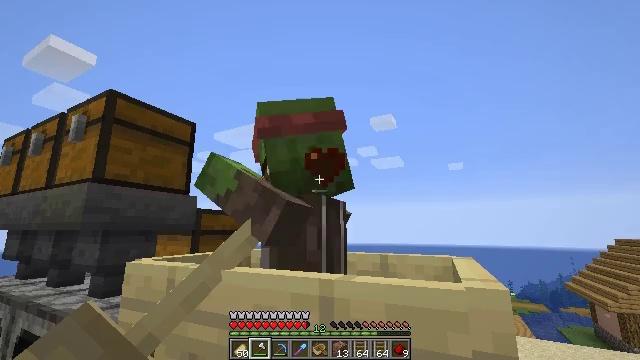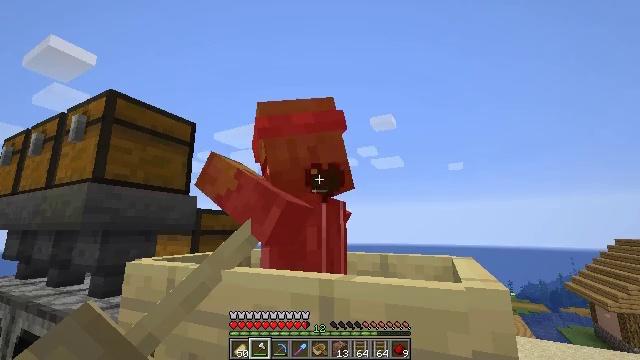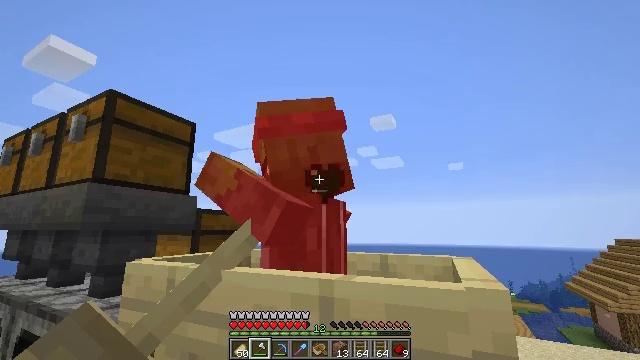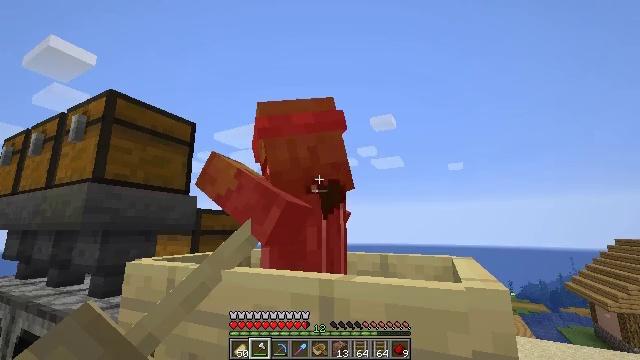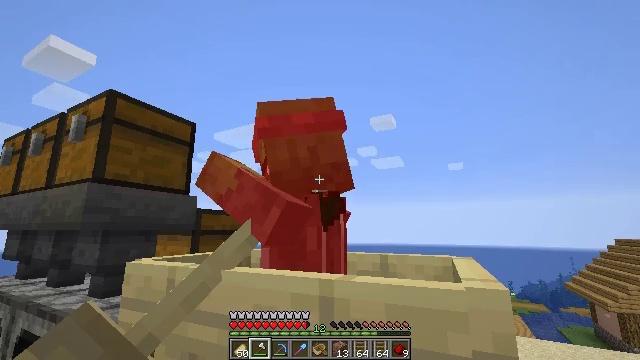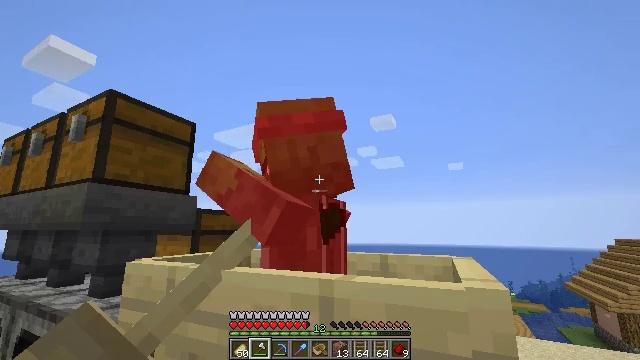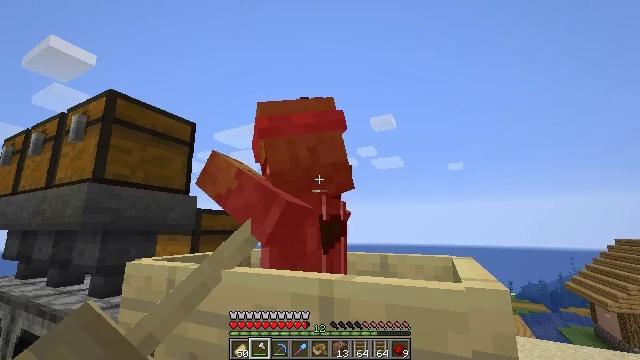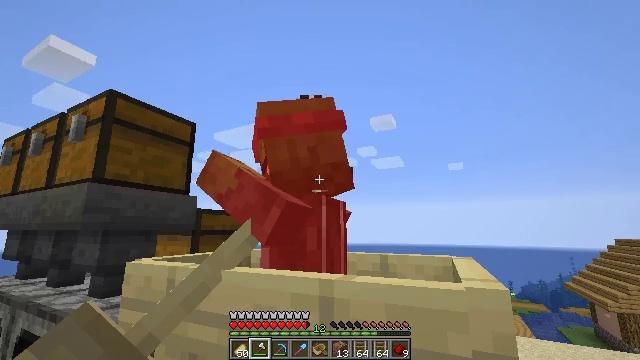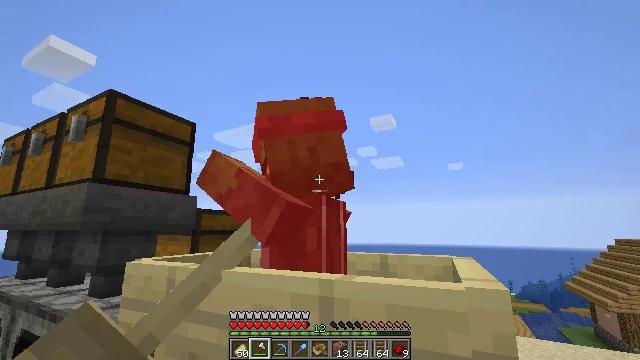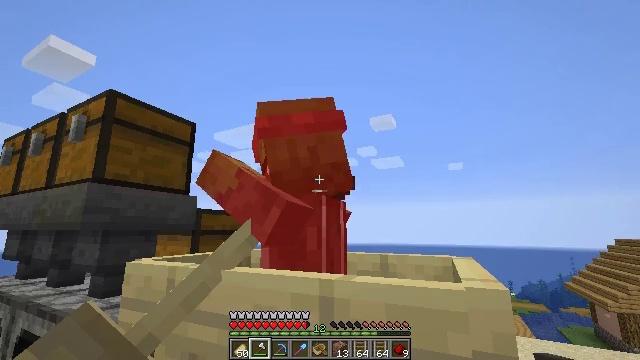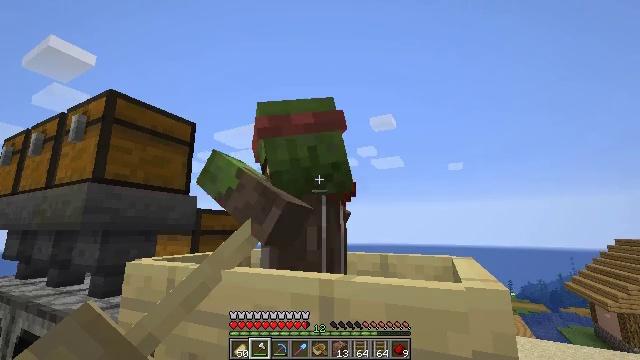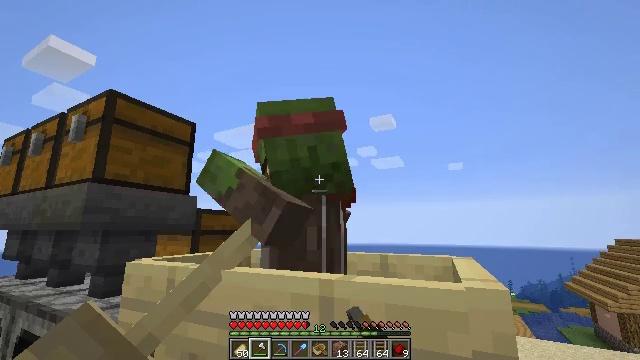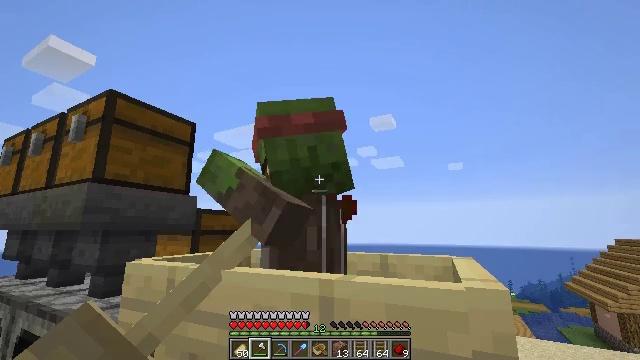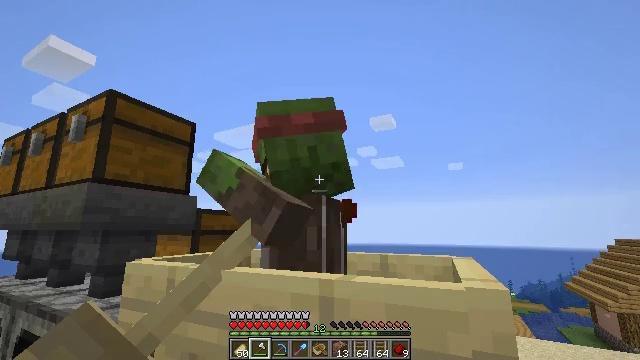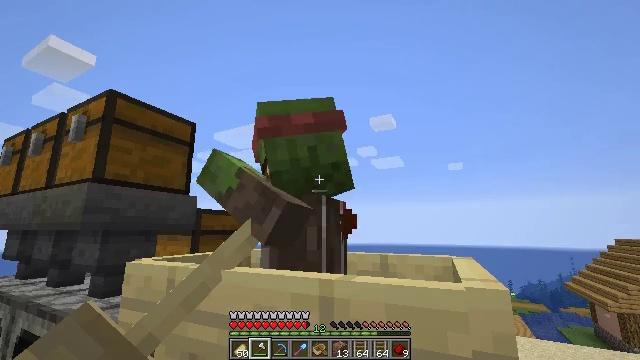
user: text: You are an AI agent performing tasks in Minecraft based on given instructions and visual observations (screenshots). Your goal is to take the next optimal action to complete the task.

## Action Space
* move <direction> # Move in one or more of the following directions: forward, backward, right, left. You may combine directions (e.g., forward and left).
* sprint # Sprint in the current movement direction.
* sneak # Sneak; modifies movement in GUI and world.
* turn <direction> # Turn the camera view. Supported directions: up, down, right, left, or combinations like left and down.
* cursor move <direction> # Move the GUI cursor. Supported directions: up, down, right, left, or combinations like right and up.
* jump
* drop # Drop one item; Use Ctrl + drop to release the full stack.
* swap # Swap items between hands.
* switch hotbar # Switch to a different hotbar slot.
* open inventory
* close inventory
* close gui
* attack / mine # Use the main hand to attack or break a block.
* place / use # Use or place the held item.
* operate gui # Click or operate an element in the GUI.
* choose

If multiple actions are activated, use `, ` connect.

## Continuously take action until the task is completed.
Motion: motion action
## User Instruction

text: Combat the zombie villager.
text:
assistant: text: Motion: no_op
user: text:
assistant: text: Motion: no_op
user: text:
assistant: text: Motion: no_op
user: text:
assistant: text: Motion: no_op
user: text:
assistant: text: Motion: no_op
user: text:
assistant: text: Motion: no_op
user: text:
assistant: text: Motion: no_op
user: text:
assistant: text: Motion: no_op
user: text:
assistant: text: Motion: no_op
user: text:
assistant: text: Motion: attack / mine
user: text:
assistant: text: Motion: attack / mine
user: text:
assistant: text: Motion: attack / mine
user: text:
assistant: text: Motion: attack / mine
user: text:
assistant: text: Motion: no_op
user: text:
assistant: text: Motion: no_op